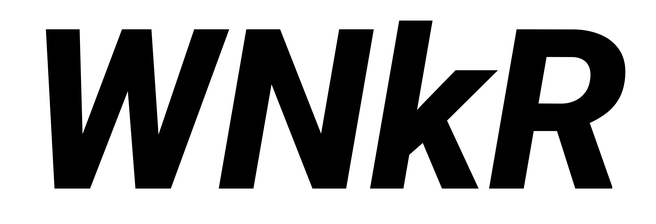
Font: Roboto-Italic_ExtraBold_Italic